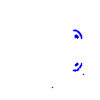
Particle: kaon